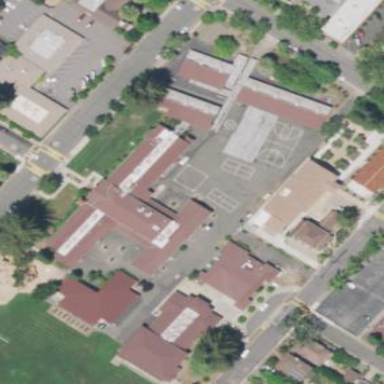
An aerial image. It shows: Schoolyard with asphalt surface.